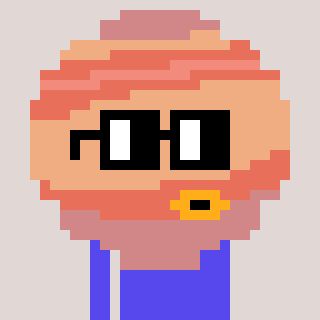
a pixel art character with square black glasses, a jupiter-shaped head and a computerblue-colored body on a warm background